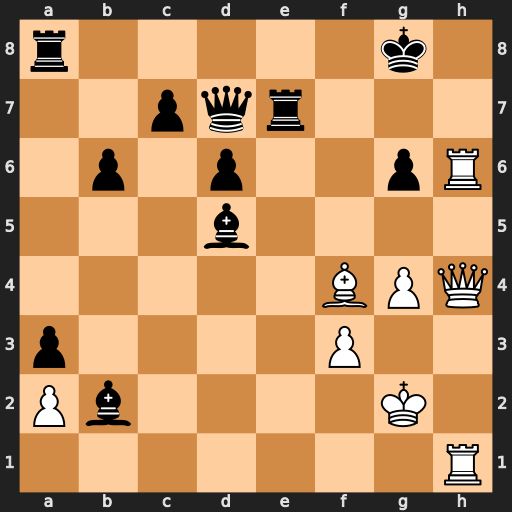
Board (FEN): r5k1/2pqr3/1p1p2pR/3b4/5BPQ/p4P2/Pb4K1/7R
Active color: w
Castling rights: -
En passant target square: -
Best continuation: Rxg6+ Rg7 Qh8+ Kf7 Rxg7+ Bxg7 Qh5+ Kf8 Qxd5